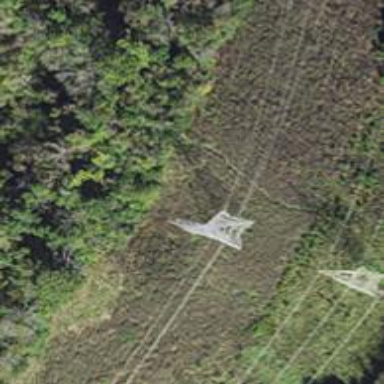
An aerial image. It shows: Lattice structure tower used for power transmission.